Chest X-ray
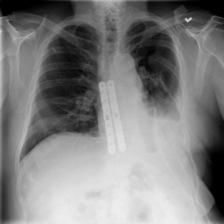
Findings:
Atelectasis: negative
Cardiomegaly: negative
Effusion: positive
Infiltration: negative
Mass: negative
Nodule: negative
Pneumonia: negative
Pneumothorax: negative
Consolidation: negative
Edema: negative
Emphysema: negative
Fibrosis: negative
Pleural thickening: negative
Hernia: negative